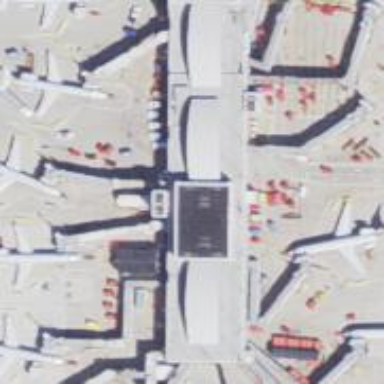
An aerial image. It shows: Airport gate.